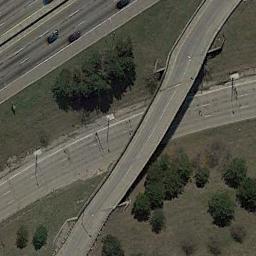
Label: overpass